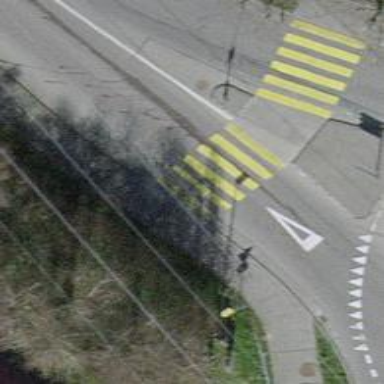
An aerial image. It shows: Uncontrolled zebra crossing on the road.